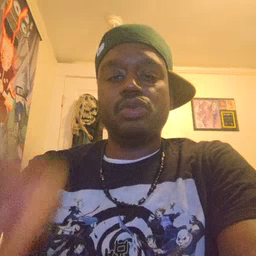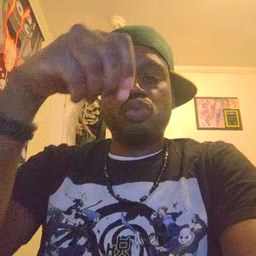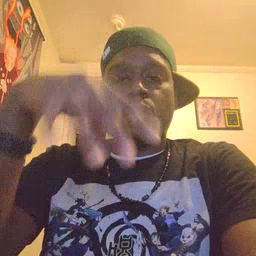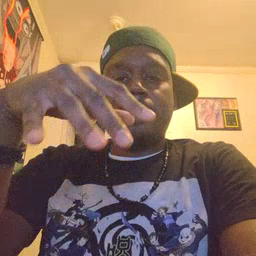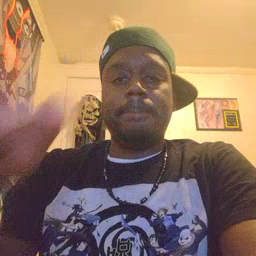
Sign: drop